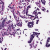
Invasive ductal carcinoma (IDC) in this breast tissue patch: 1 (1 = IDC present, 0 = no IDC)